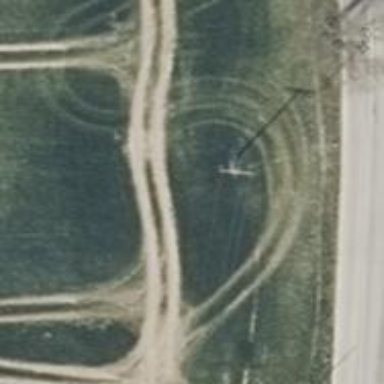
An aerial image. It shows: Minor power line with 3 cables.